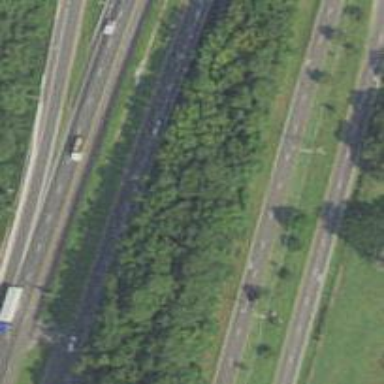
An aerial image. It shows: View of motorway.